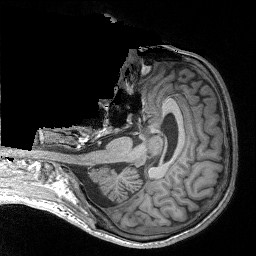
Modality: T1w
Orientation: axial